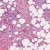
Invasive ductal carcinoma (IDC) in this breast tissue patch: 1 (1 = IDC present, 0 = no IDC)